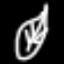
Label: leaf